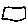
Label: square